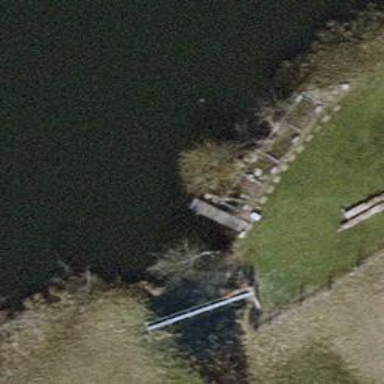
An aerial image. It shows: Path on boardwalk bridge.